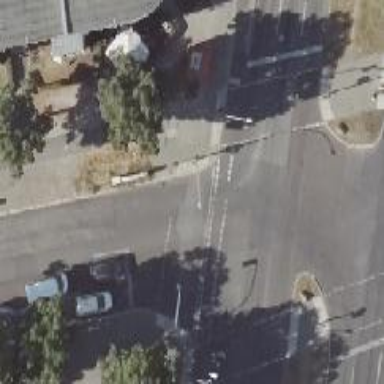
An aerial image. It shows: Road crossing with traffic signals.